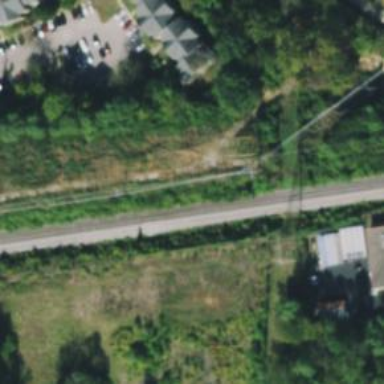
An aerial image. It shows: Lattice structure tower used for power transmission.